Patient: sex M, age 57
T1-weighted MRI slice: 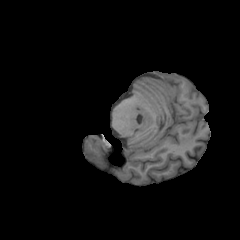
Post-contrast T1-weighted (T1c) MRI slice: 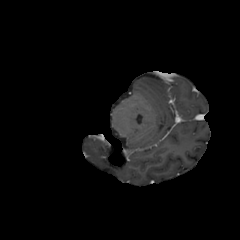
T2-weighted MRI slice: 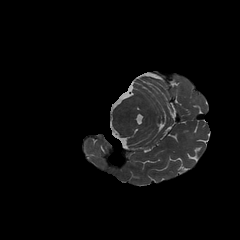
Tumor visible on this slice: no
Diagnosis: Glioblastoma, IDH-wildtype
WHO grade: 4